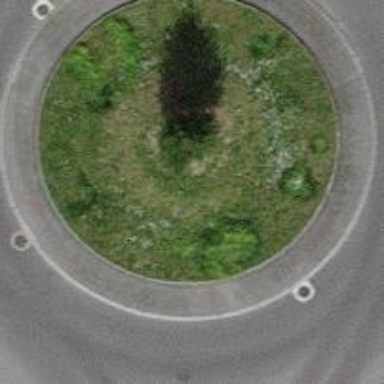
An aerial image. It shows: Unclassified road with asphalt surface leading to roundabout.